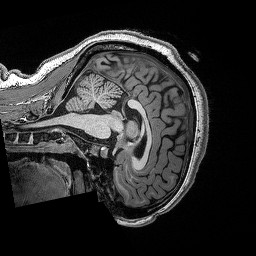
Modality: T1w
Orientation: sagittal
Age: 22
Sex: female
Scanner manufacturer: siemens
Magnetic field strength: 3 T
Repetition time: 2.53 s
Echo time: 0.0033 s